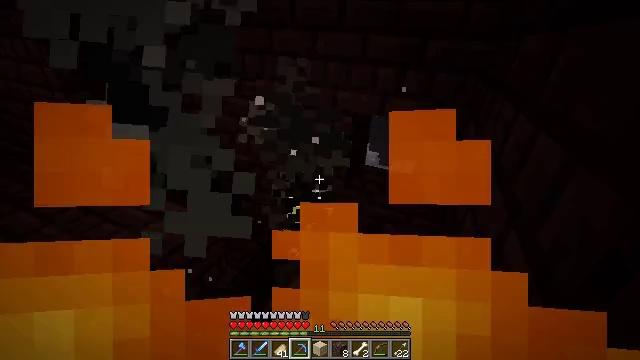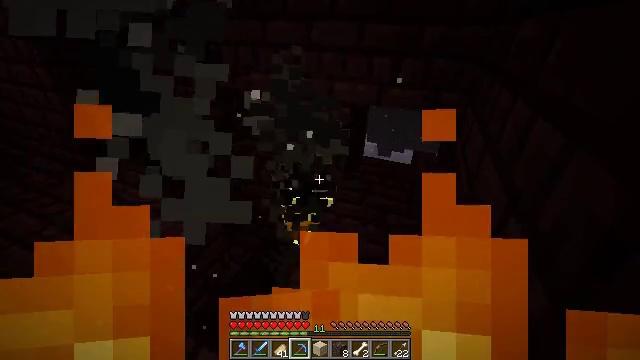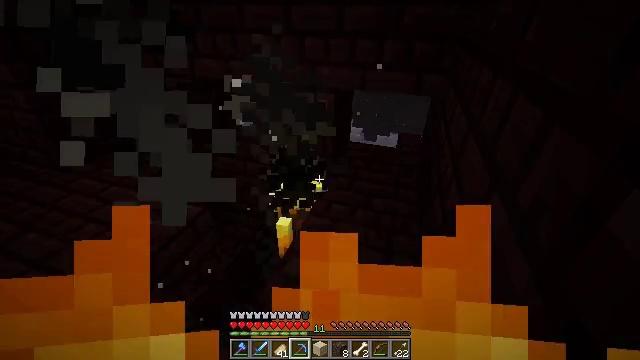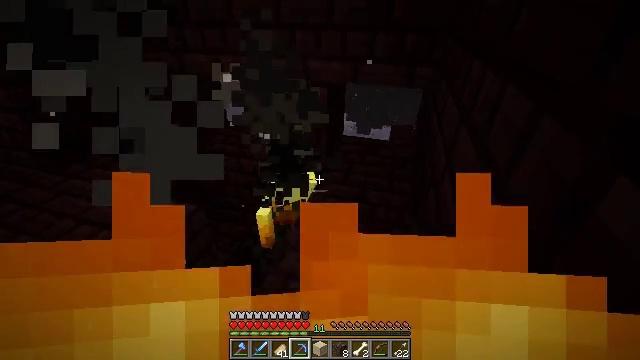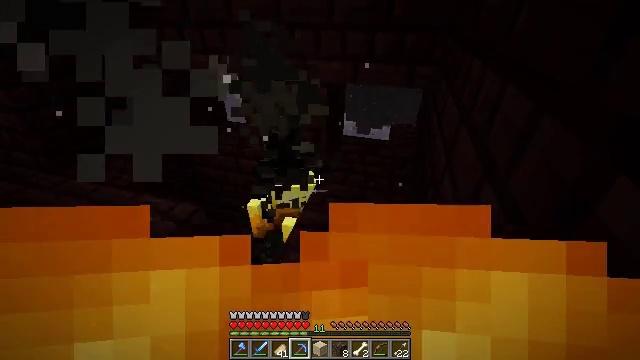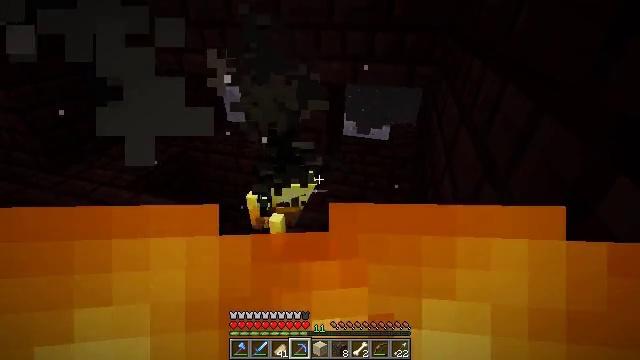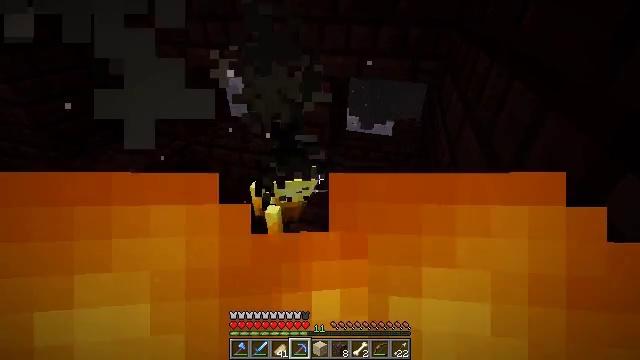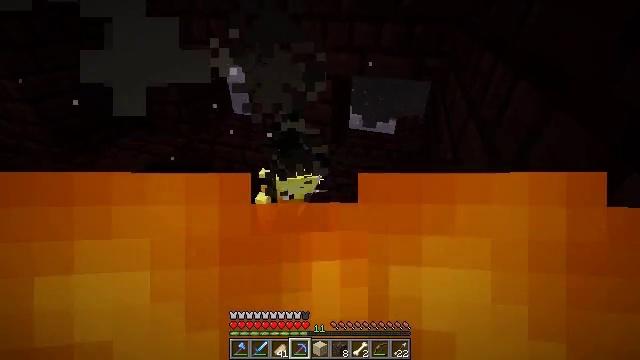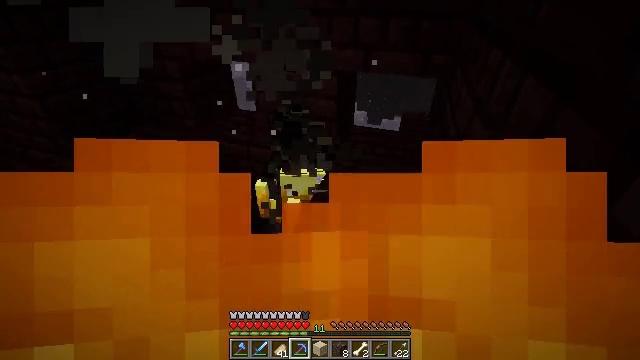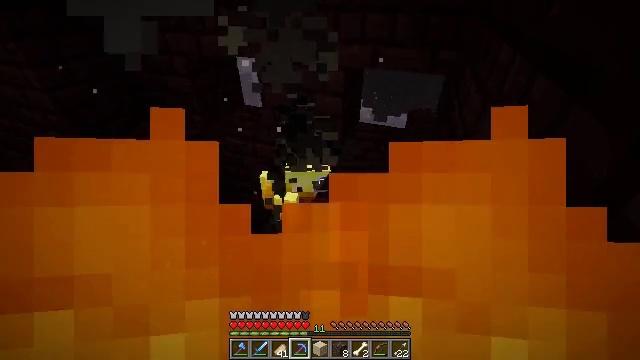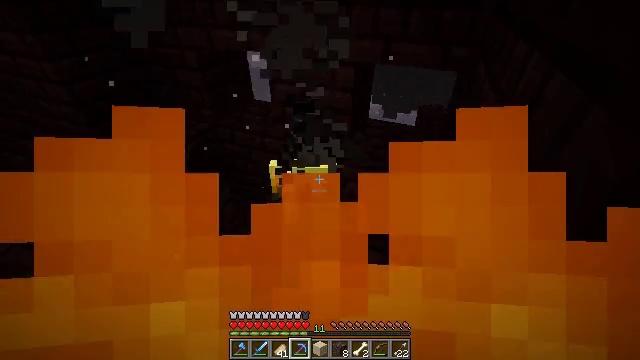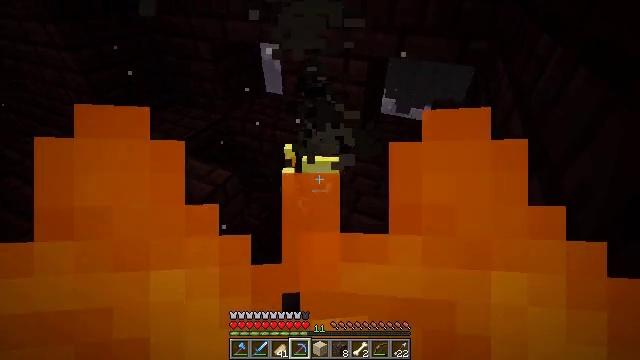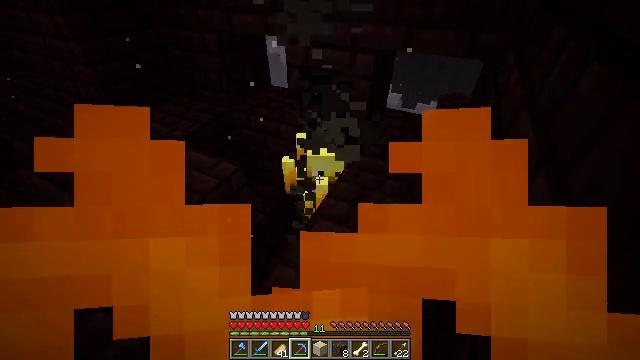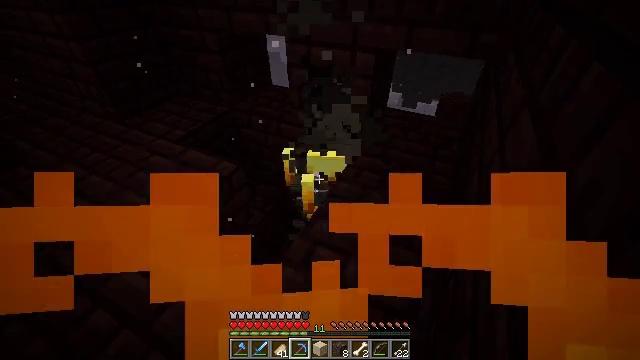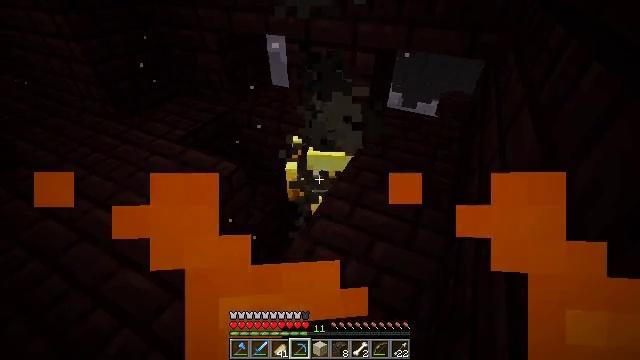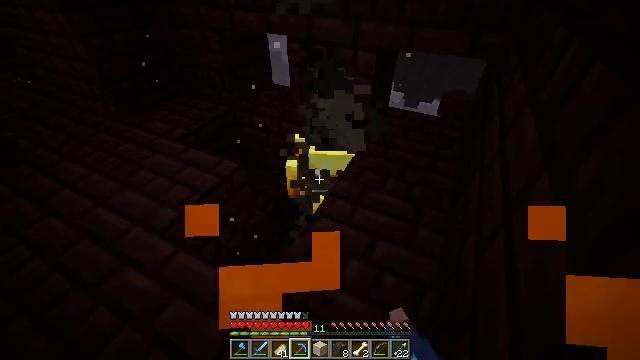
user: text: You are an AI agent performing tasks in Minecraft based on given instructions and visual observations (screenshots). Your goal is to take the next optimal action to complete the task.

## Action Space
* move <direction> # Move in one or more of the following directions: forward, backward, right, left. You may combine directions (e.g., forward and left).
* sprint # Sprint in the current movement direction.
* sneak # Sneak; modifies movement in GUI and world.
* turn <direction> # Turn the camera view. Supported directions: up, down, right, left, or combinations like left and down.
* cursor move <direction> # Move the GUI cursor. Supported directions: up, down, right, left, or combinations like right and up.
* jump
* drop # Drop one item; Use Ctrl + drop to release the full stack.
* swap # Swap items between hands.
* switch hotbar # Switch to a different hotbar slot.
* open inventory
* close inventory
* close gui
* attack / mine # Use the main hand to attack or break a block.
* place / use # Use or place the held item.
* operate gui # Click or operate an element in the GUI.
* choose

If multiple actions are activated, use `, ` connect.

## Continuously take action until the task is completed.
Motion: motion action
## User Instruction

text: Kill Nether mobs.
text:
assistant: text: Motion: turn down, attack / mine
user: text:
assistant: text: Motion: turn right and down, attack / mine
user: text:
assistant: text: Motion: turn right and down, attack / mine
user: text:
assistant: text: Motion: no_op
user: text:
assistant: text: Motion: no_op
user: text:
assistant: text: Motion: turn down, attack / mine
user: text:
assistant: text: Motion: attack / mine
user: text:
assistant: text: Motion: turn left, attack / mine
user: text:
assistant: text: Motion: turn left, attack / mine
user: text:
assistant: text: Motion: turn left, attack / mine
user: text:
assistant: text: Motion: turn left and down
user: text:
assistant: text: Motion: turn left and down
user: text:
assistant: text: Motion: no_op
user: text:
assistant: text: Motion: attack / mine
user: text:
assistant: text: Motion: attack / mine
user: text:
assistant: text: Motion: move right, attack / mine
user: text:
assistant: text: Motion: move right, attack / mine
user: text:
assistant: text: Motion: move right, turn left
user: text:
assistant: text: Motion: no_op